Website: apple
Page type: customer-info-address
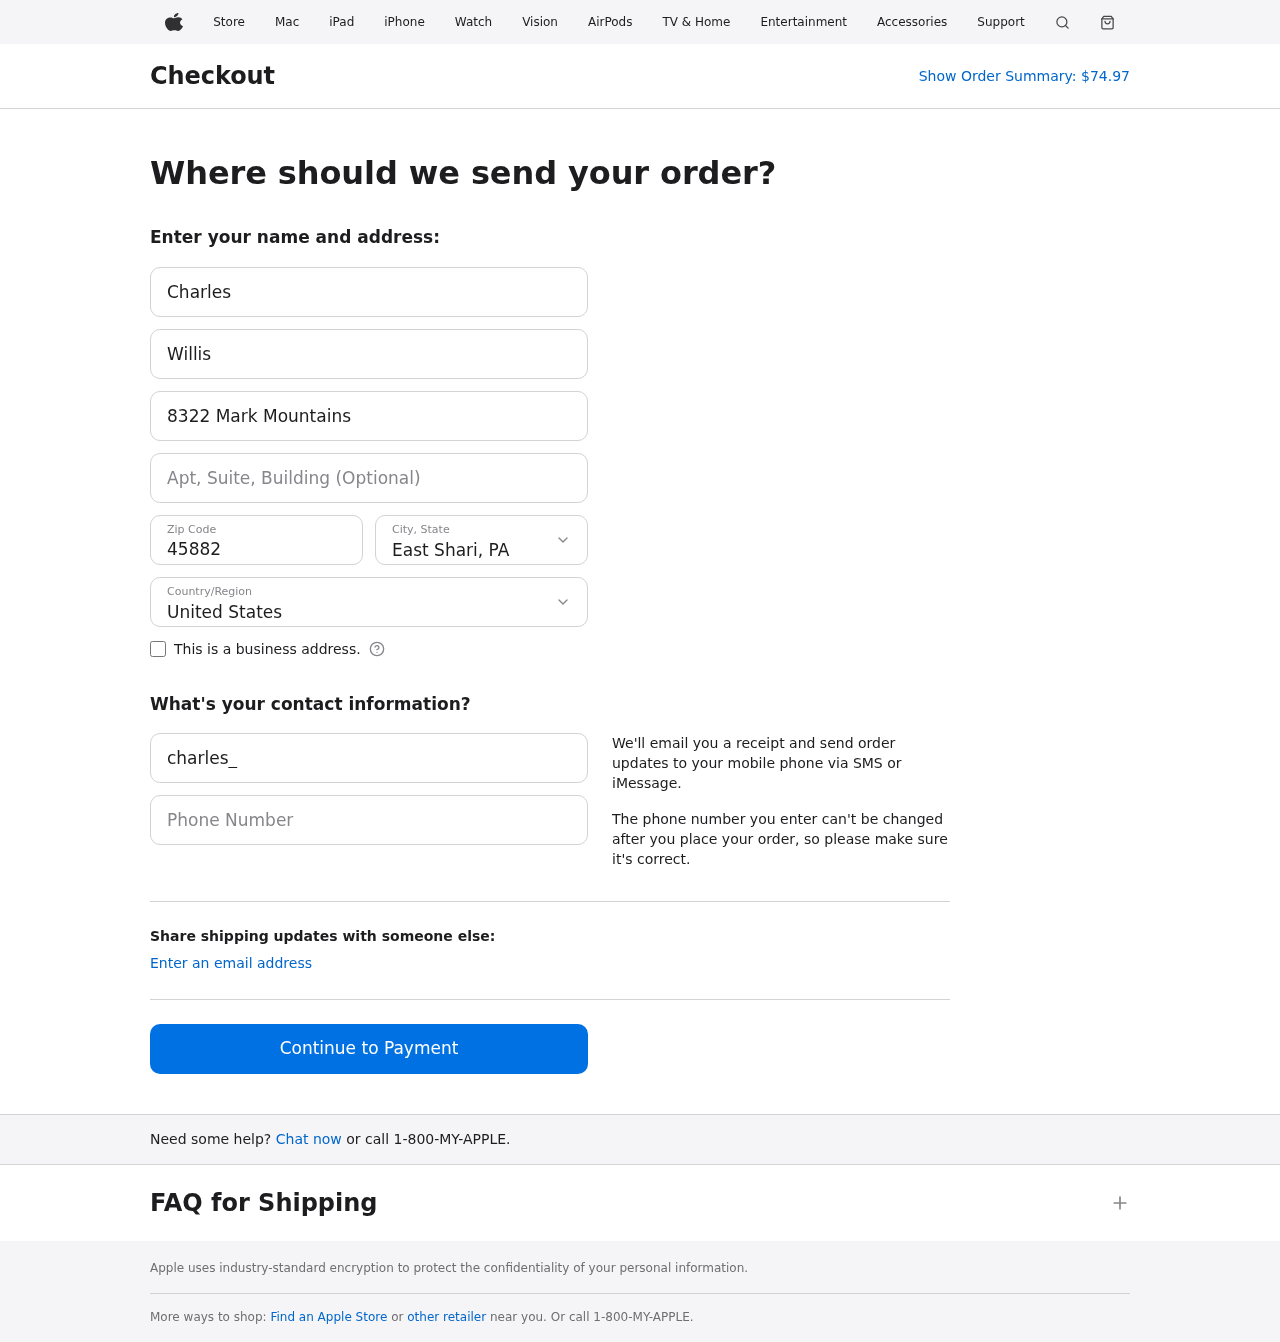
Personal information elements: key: PII_CITY_STATE
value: East Shari, PA
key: PII_COUNTRY
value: United States
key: PII_EMAIL
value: charles_willis@gmail.com
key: PII_FIRSTNAME
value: Charles
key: PII_LASTNAME
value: Willis
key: PII_PHONE
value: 7319434392
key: PII_POSTCODE
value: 45882
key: PII_STREET
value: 8322 Mark Mountains
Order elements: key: ORDER_TOTAL
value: $74.97